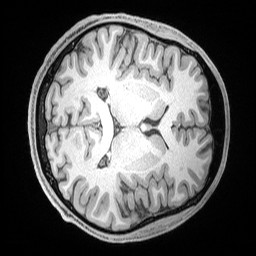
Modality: T1w
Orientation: axial
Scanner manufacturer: siemens
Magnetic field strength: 3 T
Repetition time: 2.53 s
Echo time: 0.00169 s